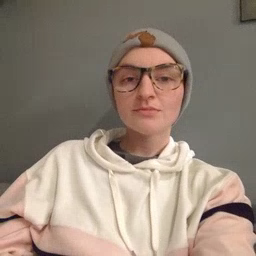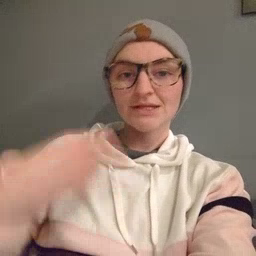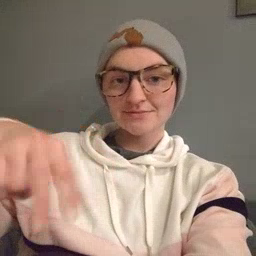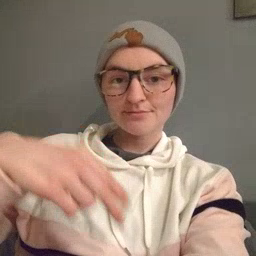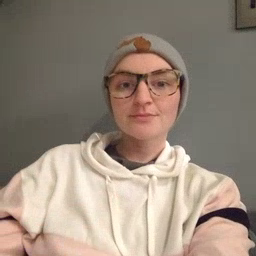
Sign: dance